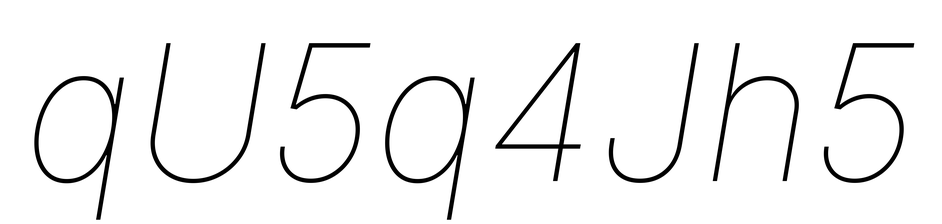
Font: Inter-Italic_Thin_Italic